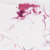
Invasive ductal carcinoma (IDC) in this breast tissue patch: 0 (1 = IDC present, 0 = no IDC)